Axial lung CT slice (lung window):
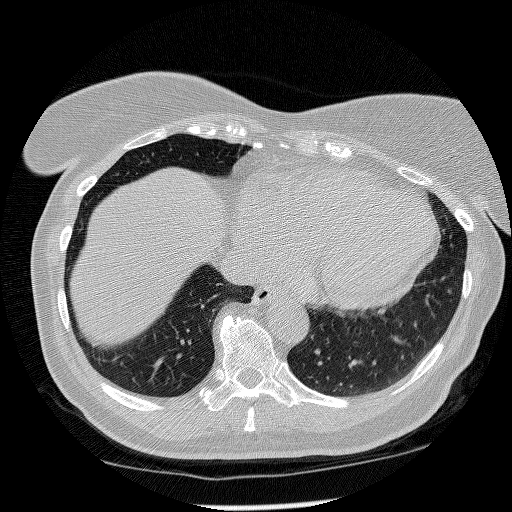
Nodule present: yes
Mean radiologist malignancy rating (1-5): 2